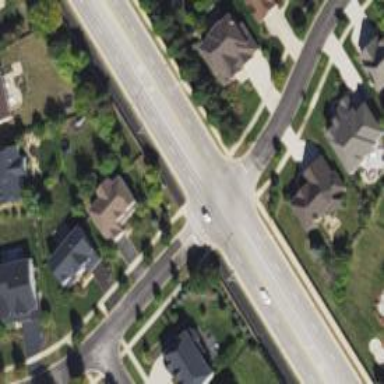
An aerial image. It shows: Residential road with asphalt surface and separate sidewalk.